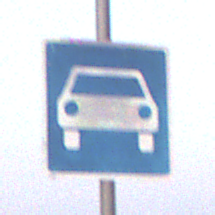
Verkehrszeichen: Kraftfahrstrasse
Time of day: SunriseSunset
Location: Outdoor (Nature)
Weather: Clear
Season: NotSpecified
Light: Natural